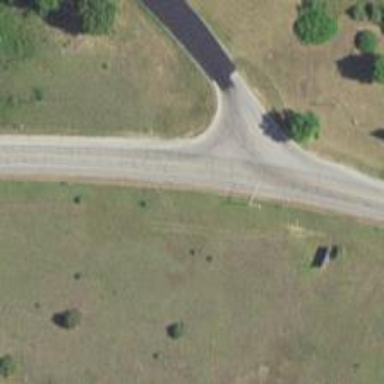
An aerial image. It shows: Secondary road.